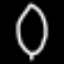
Label: leaf